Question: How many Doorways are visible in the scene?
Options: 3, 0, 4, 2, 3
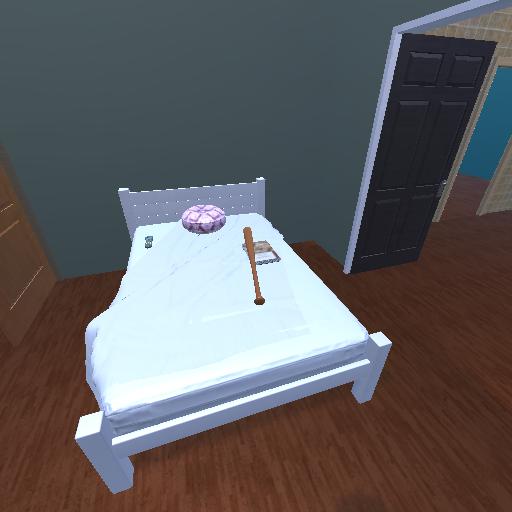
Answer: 3